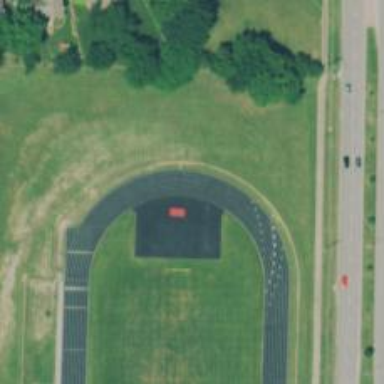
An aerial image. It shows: Athletic track located in leisure land area.